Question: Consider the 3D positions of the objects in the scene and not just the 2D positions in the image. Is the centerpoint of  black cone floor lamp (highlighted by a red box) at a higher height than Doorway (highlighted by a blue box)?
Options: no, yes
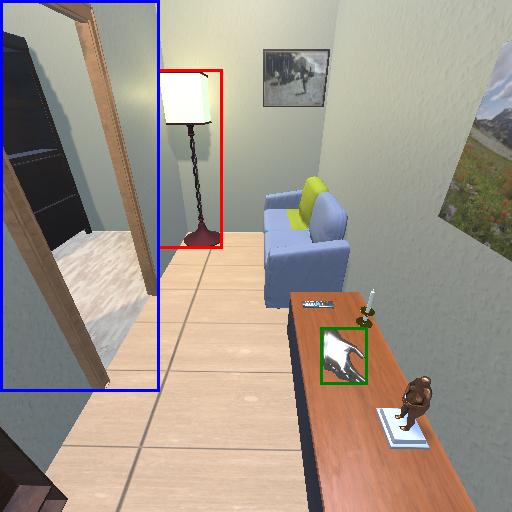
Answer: no